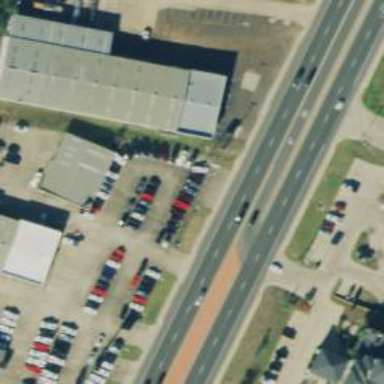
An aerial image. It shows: Asphalt trunk link road.